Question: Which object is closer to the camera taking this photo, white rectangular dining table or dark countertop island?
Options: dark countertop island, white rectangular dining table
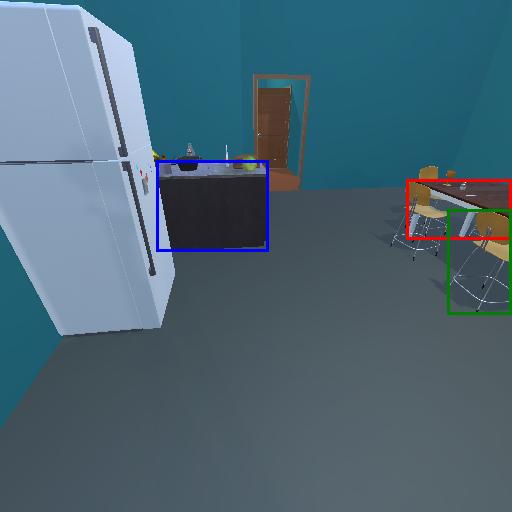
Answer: dark countertop island